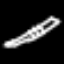
Label: pencil